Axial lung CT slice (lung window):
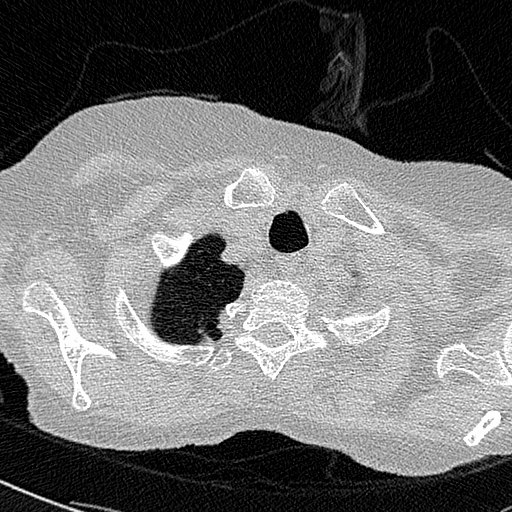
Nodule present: no